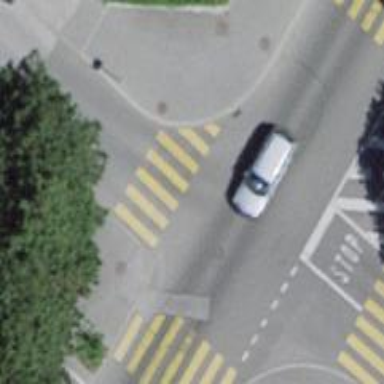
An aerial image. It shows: Asphalt footway with zebra crossing and pedestrian island.